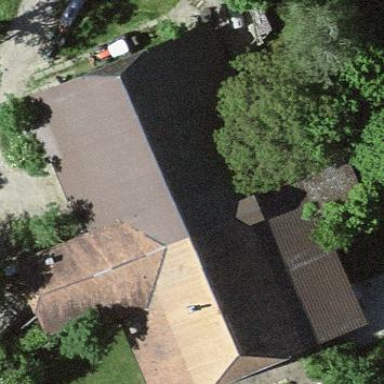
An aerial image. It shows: Farm building.